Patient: sex M, age 53
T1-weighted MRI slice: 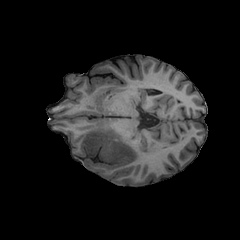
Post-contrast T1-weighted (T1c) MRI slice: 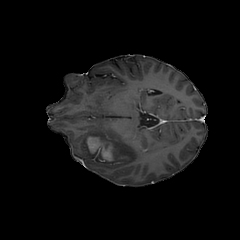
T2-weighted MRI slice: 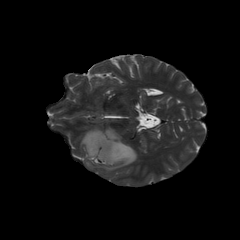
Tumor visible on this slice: yes
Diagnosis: Astrocytoma, IDH-mutant
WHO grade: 4